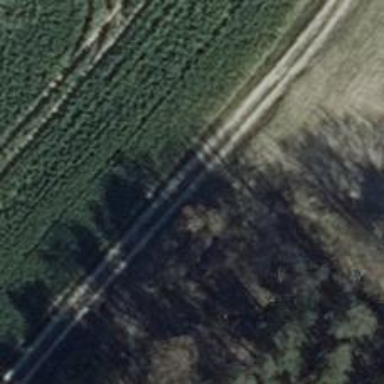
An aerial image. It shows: Track with grade3 tracktype.